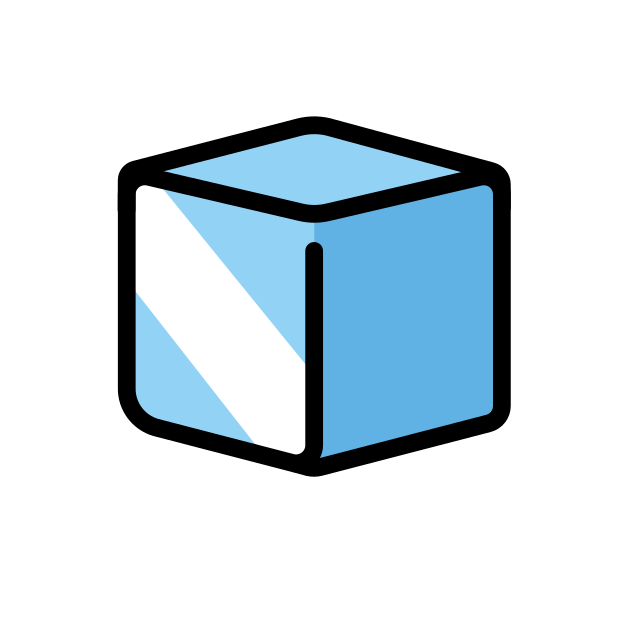
Emoji: 🧊
Name: ice cube
Unicode: 0x1f9ca